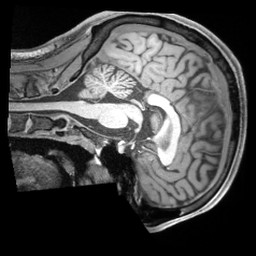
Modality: T1w
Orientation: sagittal
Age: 32
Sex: male
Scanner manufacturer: siemens
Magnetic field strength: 3 T
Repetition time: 2.2 s
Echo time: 0.00218 s